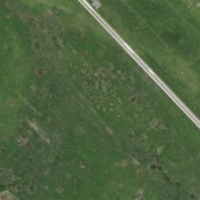
EUNIS habitat code: 57
Species observed at this site:
Hydrocotyle vulgaris